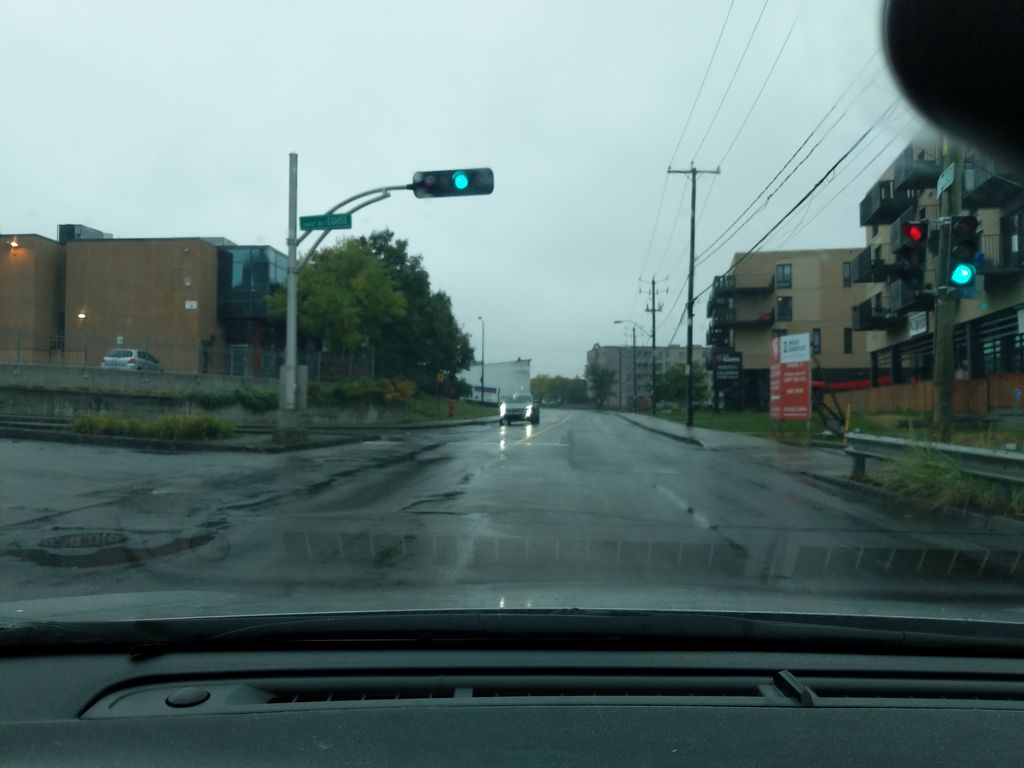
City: quebec_city